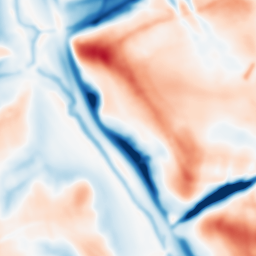
Category: multiscale
Decomposition family: dog_multiscale
Decomposition parameters: sigma_ratio: 2
n_scales: 3
base_sigma: 2
Upsampling method: bicubic
Upsampling parameters: scale: 2
Upsampling scale: 2